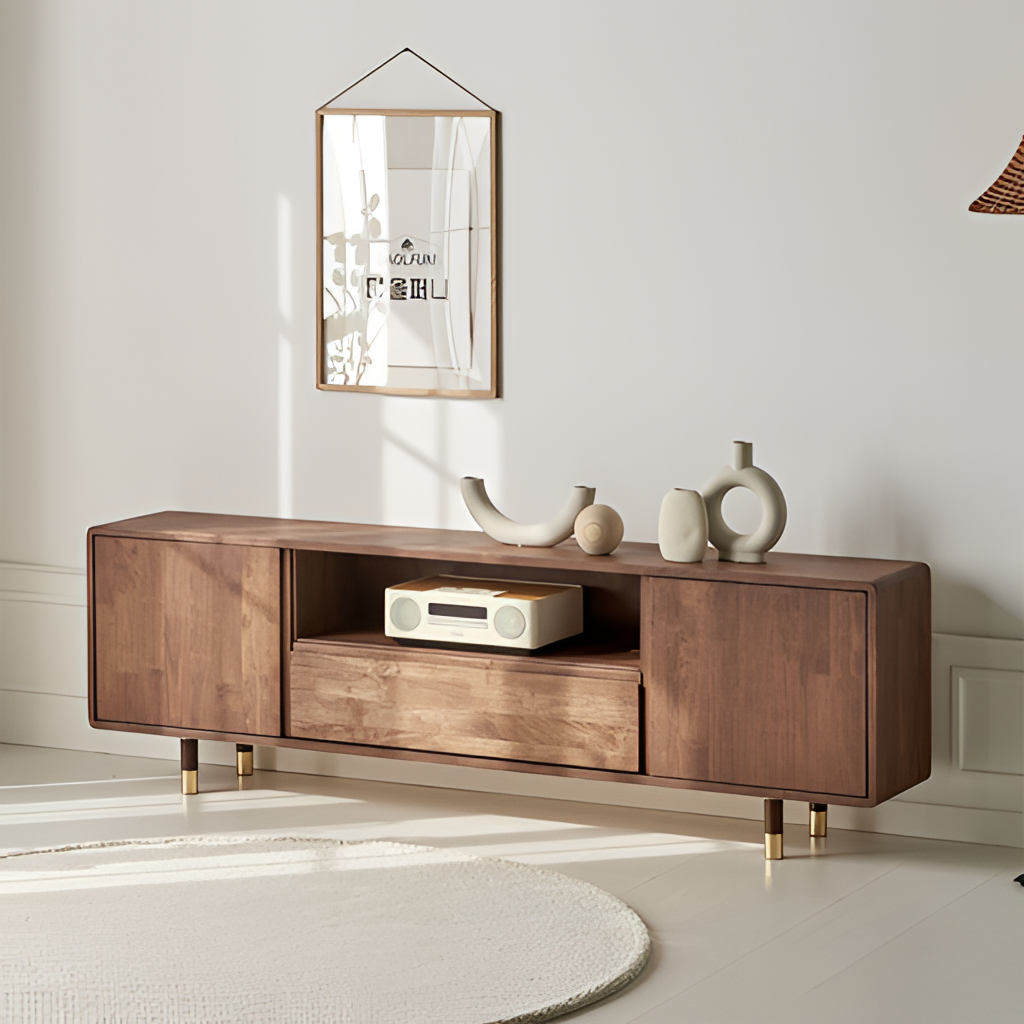
wood console, living room, beige paint wallpaper, with solid pattern, wood flooring, with plank pattern, modern